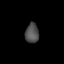
Tissue: lung
Cell type: Endothelial cells
Senescence score: 0.6649
Nuclear area (px): 265
Mean DAPI intensity: 77.555